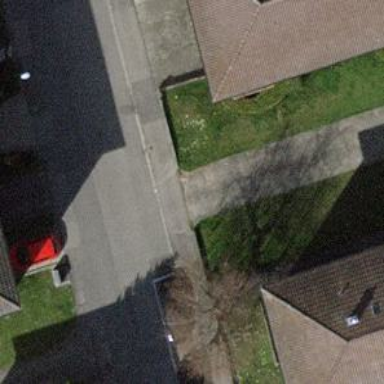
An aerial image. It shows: Asphalt parking aisle road with sidewalk beside it.